Question: I want to plot (with ggplot) multiple sets of lines where the sets of lines are nested within groups, i.e. group 1 consists of two separate lines, group 2 consists of two separate lines etc but those lines should have the same color across groups. I know that I could use a loop to go through the groups but I'd like to avoid that. The result should look similar to this (ignore the bold line).

This code produces an example dataset.
'''
y <- rep(NA, 60)
y[1] <- rnorm(1, 0, 0.5)
for (t in 2:60){
y[t] <- rnorm(1, y[t - 1], 0.5)
}
n <- 2
data <- as.data.frame(cbind(rbind(cbind(rep(seq(1, 30), n), sort(rep(seq(1, n), 30)), y), cbind(rep(seq(1, 30), n), sort(rep(seq(1, n), 30)), y),cbind(rep(seq(1, 30), n), sort(rep(seq(1, n), 30)), y)), sort(rep(seq(1, 3), 30))) )
colnames(data) <- c("t", "n", "y", "group")
data$y <- data$y + rnorm(3 * 30 * 2, 0, 0.1)
'''
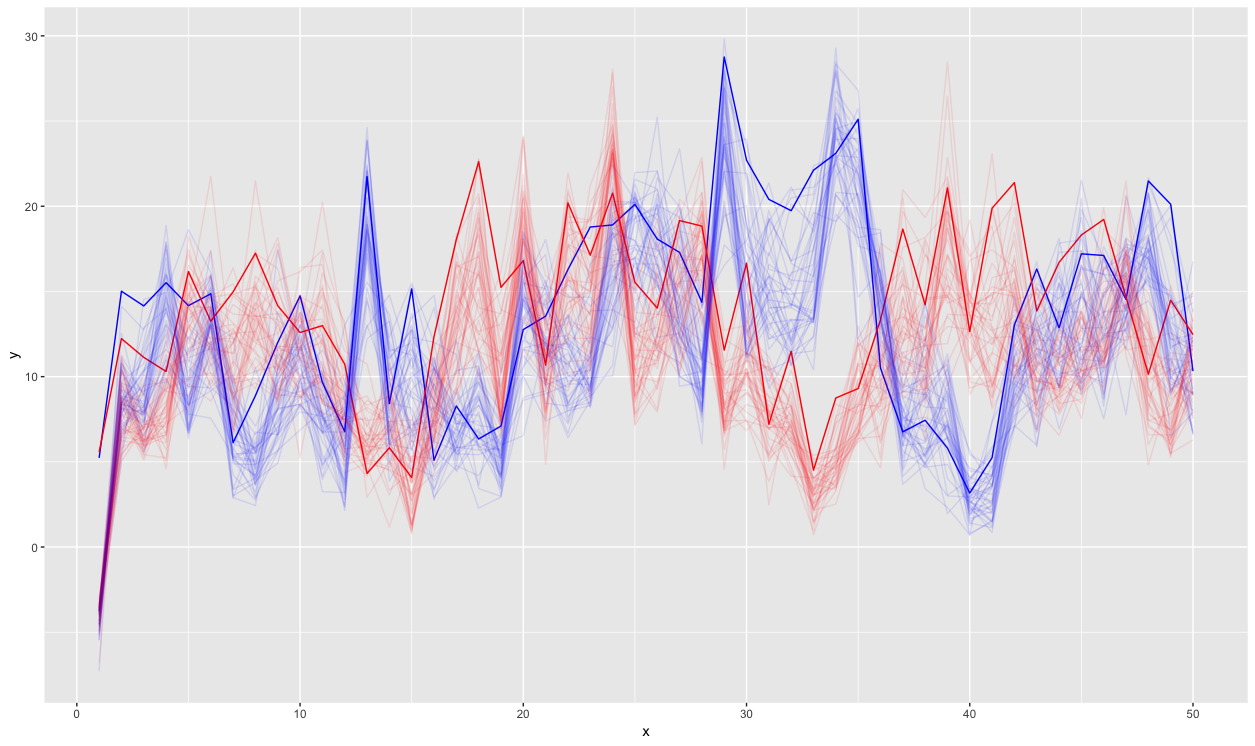
Answer: I think the answer to your question was addressed in this post: <URL>
So you can use 'interaction' in 'ggplot', based on your data, the code looks like:
'''
library(ggplot2)
g = ggplot(data,aes(x = t, y = y,group = interaction(as.factor(n),as.factor(group)),color = as.factor(group)))
g + geom_line()
'''
You should get the graph you are looking for.
<URL>